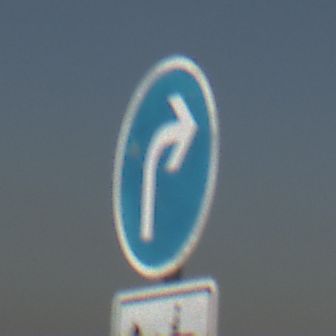
Verkehrszeichen: VorgeschriebeneFahrtrichtungRechts
Zusatzzeichen unten: MehrspurigeFahrzeugeFrei9
Umgebung: Outdoor, Nature
Tageszeit: SunriseSunset
Wetter: Clear
Licht: Natural
Jahreszeit: NotSpecified
Kontrast: HighContrast